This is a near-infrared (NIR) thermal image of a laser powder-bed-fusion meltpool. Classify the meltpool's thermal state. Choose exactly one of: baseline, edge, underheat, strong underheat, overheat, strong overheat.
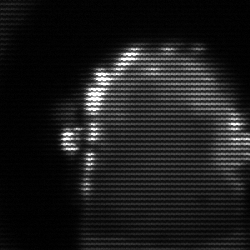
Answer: baseline